Field crop: tomato
Growth stage: 2
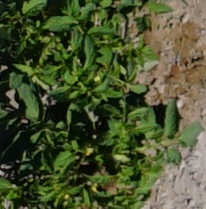
Species: tomato